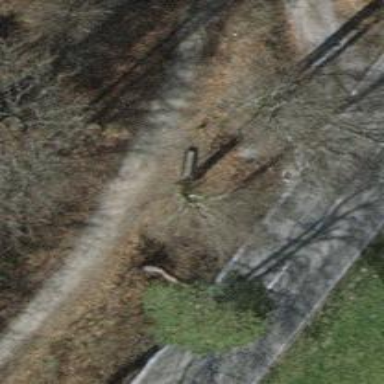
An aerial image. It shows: Brown bench in the vicinity.